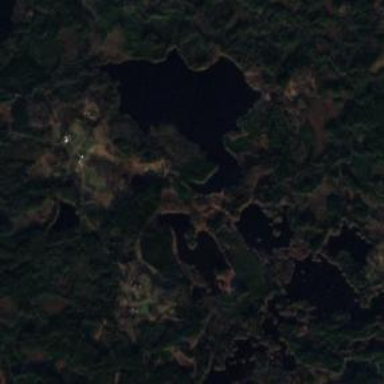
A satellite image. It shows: Beautiful lake surrounded by nature.